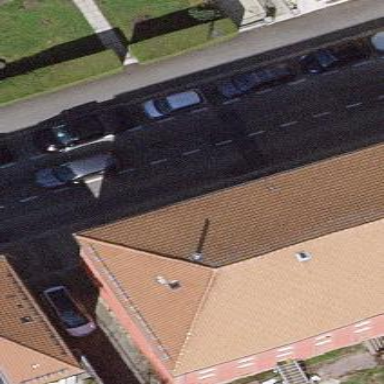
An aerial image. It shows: Apartments building with side-hipped roof shape.